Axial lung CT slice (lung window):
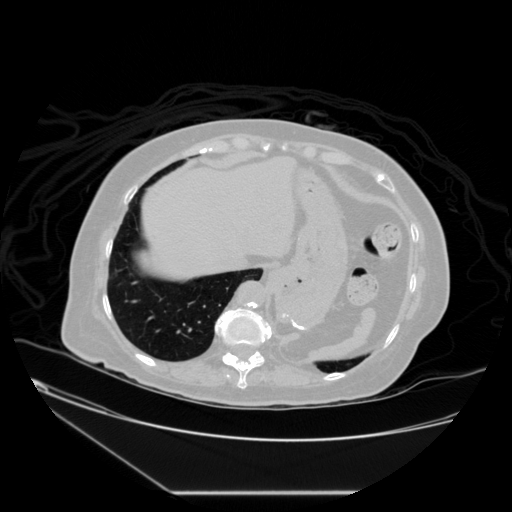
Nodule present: no